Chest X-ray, PA view. Patient: 68 years old, sex F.
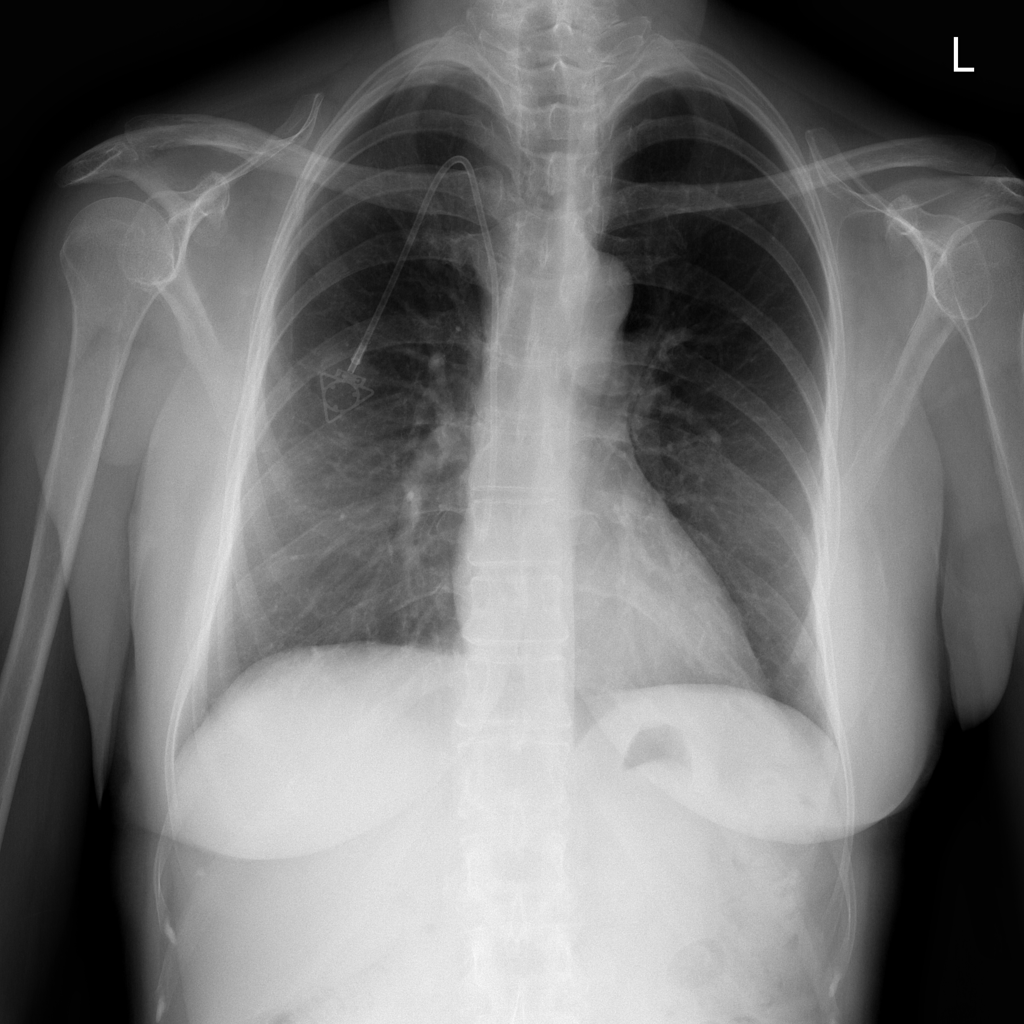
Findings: No Finding